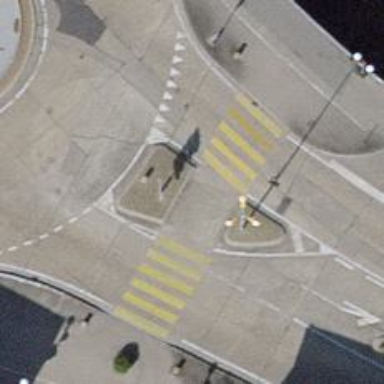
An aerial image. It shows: Traffic calming island.